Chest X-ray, PA view. Patient: 55 years old, sex F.
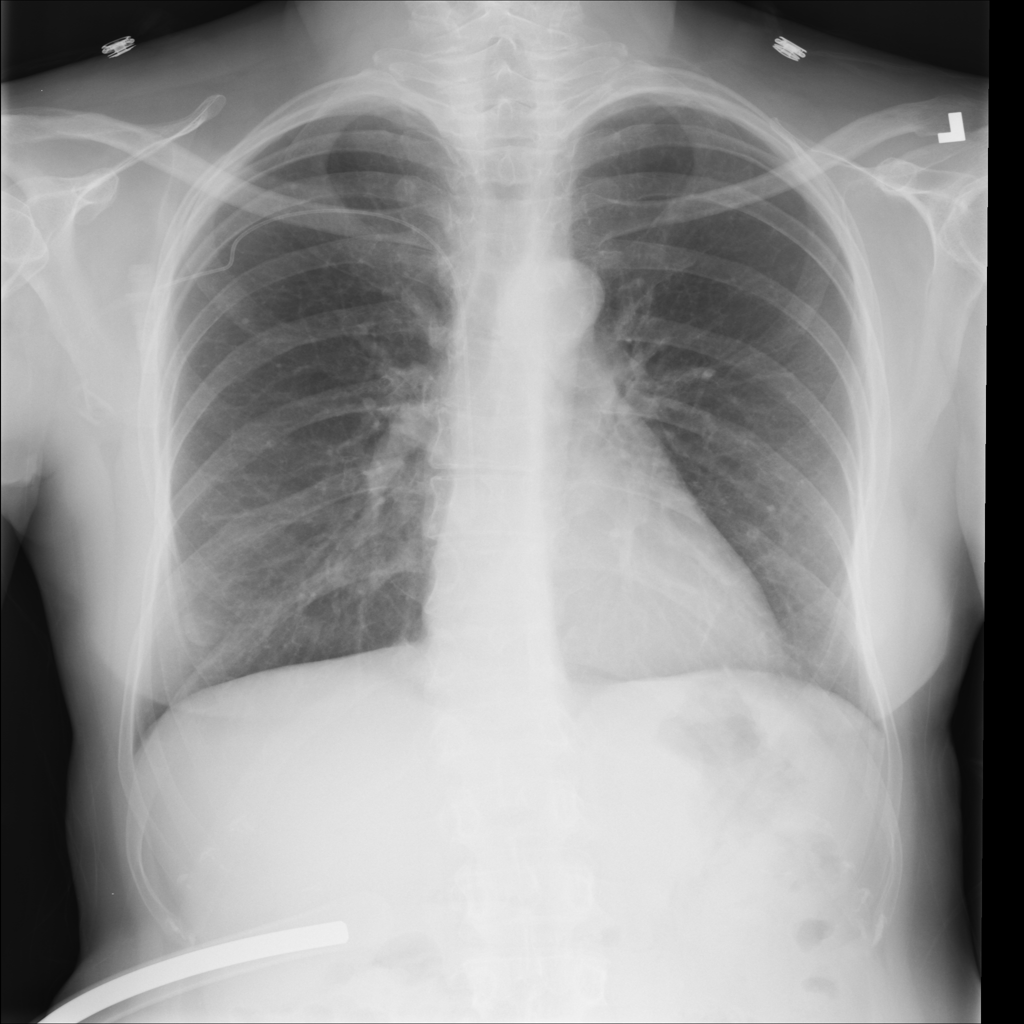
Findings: No Finding